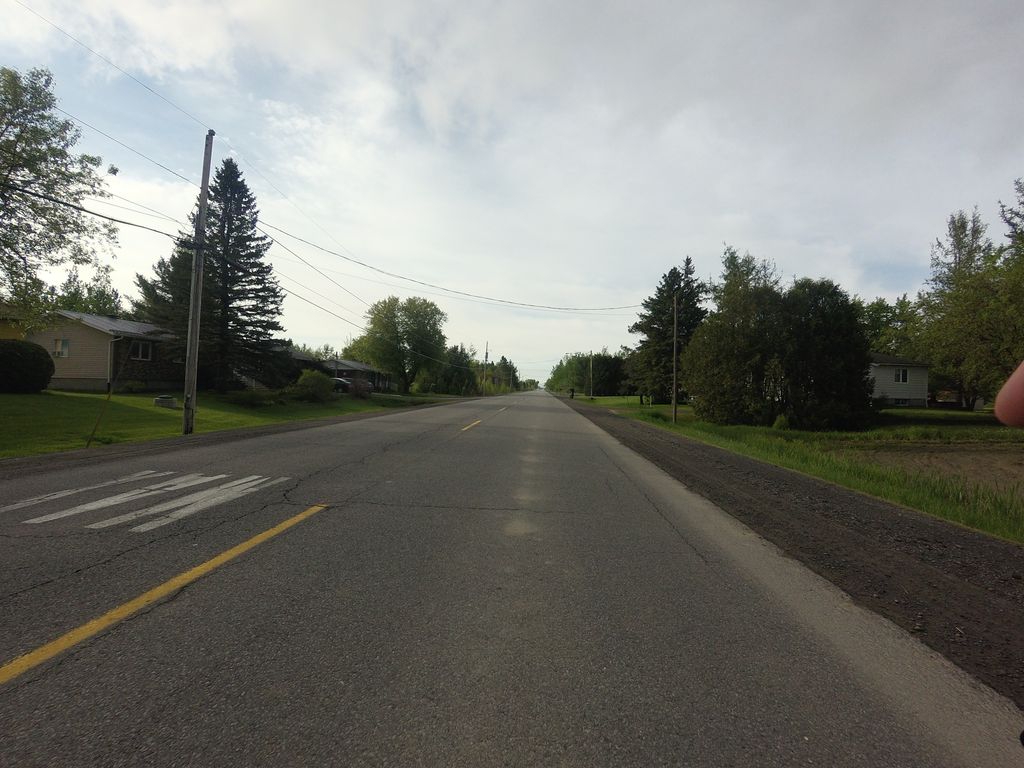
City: ottawa-gatineau